Question: i'm trying to solve a problem where a polygon object that cross the min/max Y points have to be splited to parts thus new rectangle/polygon object will be created

Here the red marked range is my x1,y1 and x2,y2 points and everything that is inside of it must be removed, green marked fields are the new objects that have to be created after removing red marked field, the problem is that i cannot track where to "close" the newly created rectangle. I need someone to offer some algorithm of doing this or link me to the existing algorithms.
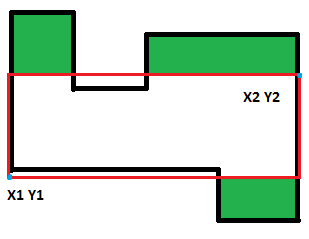
Answer: An algorithm to easily do this: <URL>
A better but more complex and computationally more expensive algorithm is <URL>
i have always used Sutherland-Hodgman's algorithm thus far and never encountered any problems.